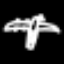
Label: airplane